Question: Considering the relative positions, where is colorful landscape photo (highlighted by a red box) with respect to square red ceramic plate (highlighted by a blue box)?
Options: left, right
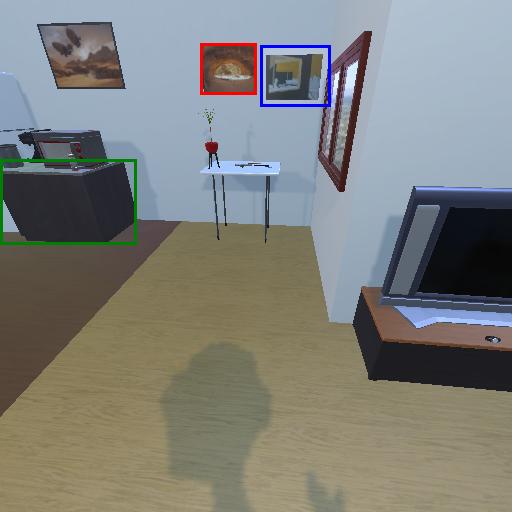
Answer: left